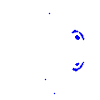
Particle: electron